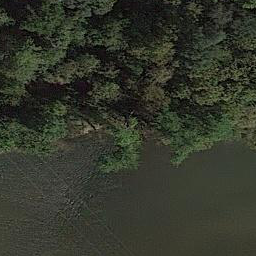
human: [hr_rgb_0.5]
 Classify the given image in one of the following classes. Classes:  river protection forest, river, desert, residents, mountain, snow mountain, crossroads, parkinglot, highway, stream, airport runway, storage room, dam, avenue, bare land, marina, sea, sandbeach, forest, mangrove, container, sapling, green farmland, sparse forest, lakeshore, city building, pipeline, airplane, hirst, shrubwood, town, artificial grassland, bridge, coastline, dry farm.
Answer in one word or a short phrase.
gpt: river protection forest